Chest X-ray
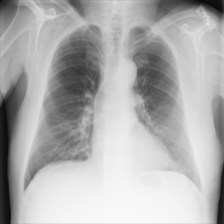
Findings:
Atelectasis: negative
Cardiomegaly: negative
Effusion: negative
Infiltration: negative
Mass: negative
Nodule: negative
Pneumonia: negative
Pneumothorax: negative
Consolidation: negative
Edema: negative
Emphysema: negative
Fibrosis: negative
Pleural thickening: negative
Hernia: negative